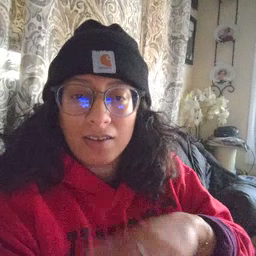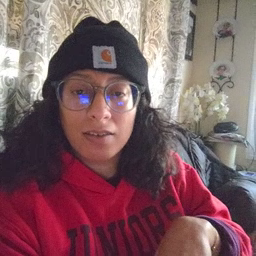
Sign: fine